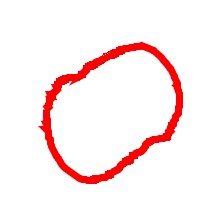
Shape: circle